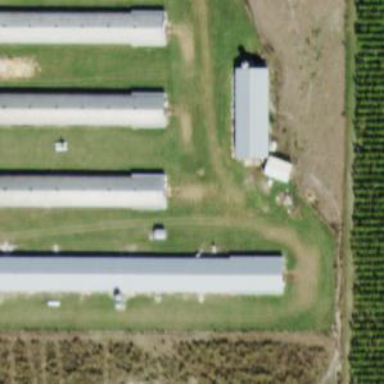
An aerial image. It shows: Poultry farmyard is depicted in the image.